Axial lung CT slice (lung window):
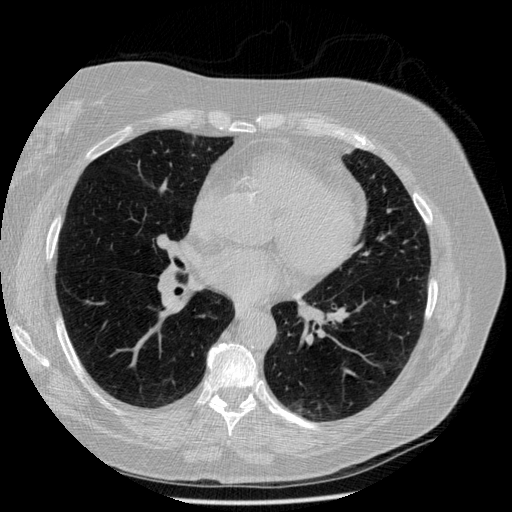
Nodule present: no